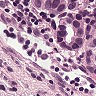
Metastatic tissue present: yes